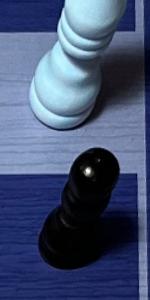
Label: Pawn_Black